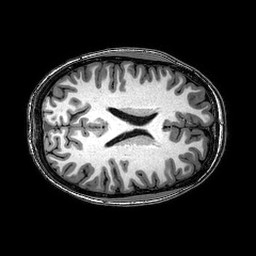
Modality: T1w
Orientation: axial
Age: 22
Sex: female
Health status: healthy
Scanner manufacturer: philips
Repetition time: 0.008198 s
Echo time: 0.00375 s